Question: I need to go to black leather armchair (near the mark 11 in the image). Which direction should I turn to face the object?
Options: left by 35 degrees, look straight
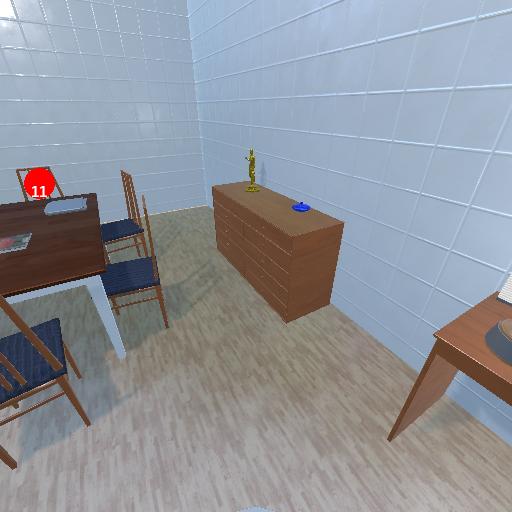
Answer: left by 35 degrees